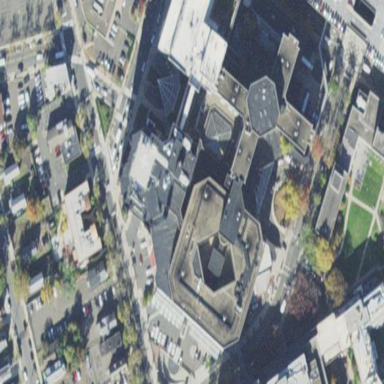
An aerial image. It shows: Section of hospital building.